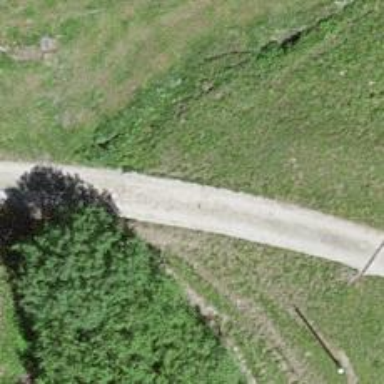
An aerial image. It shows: Paved track road.